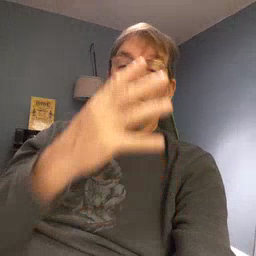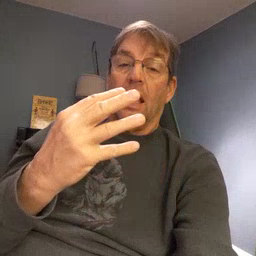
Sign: sad